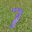
Label: 7